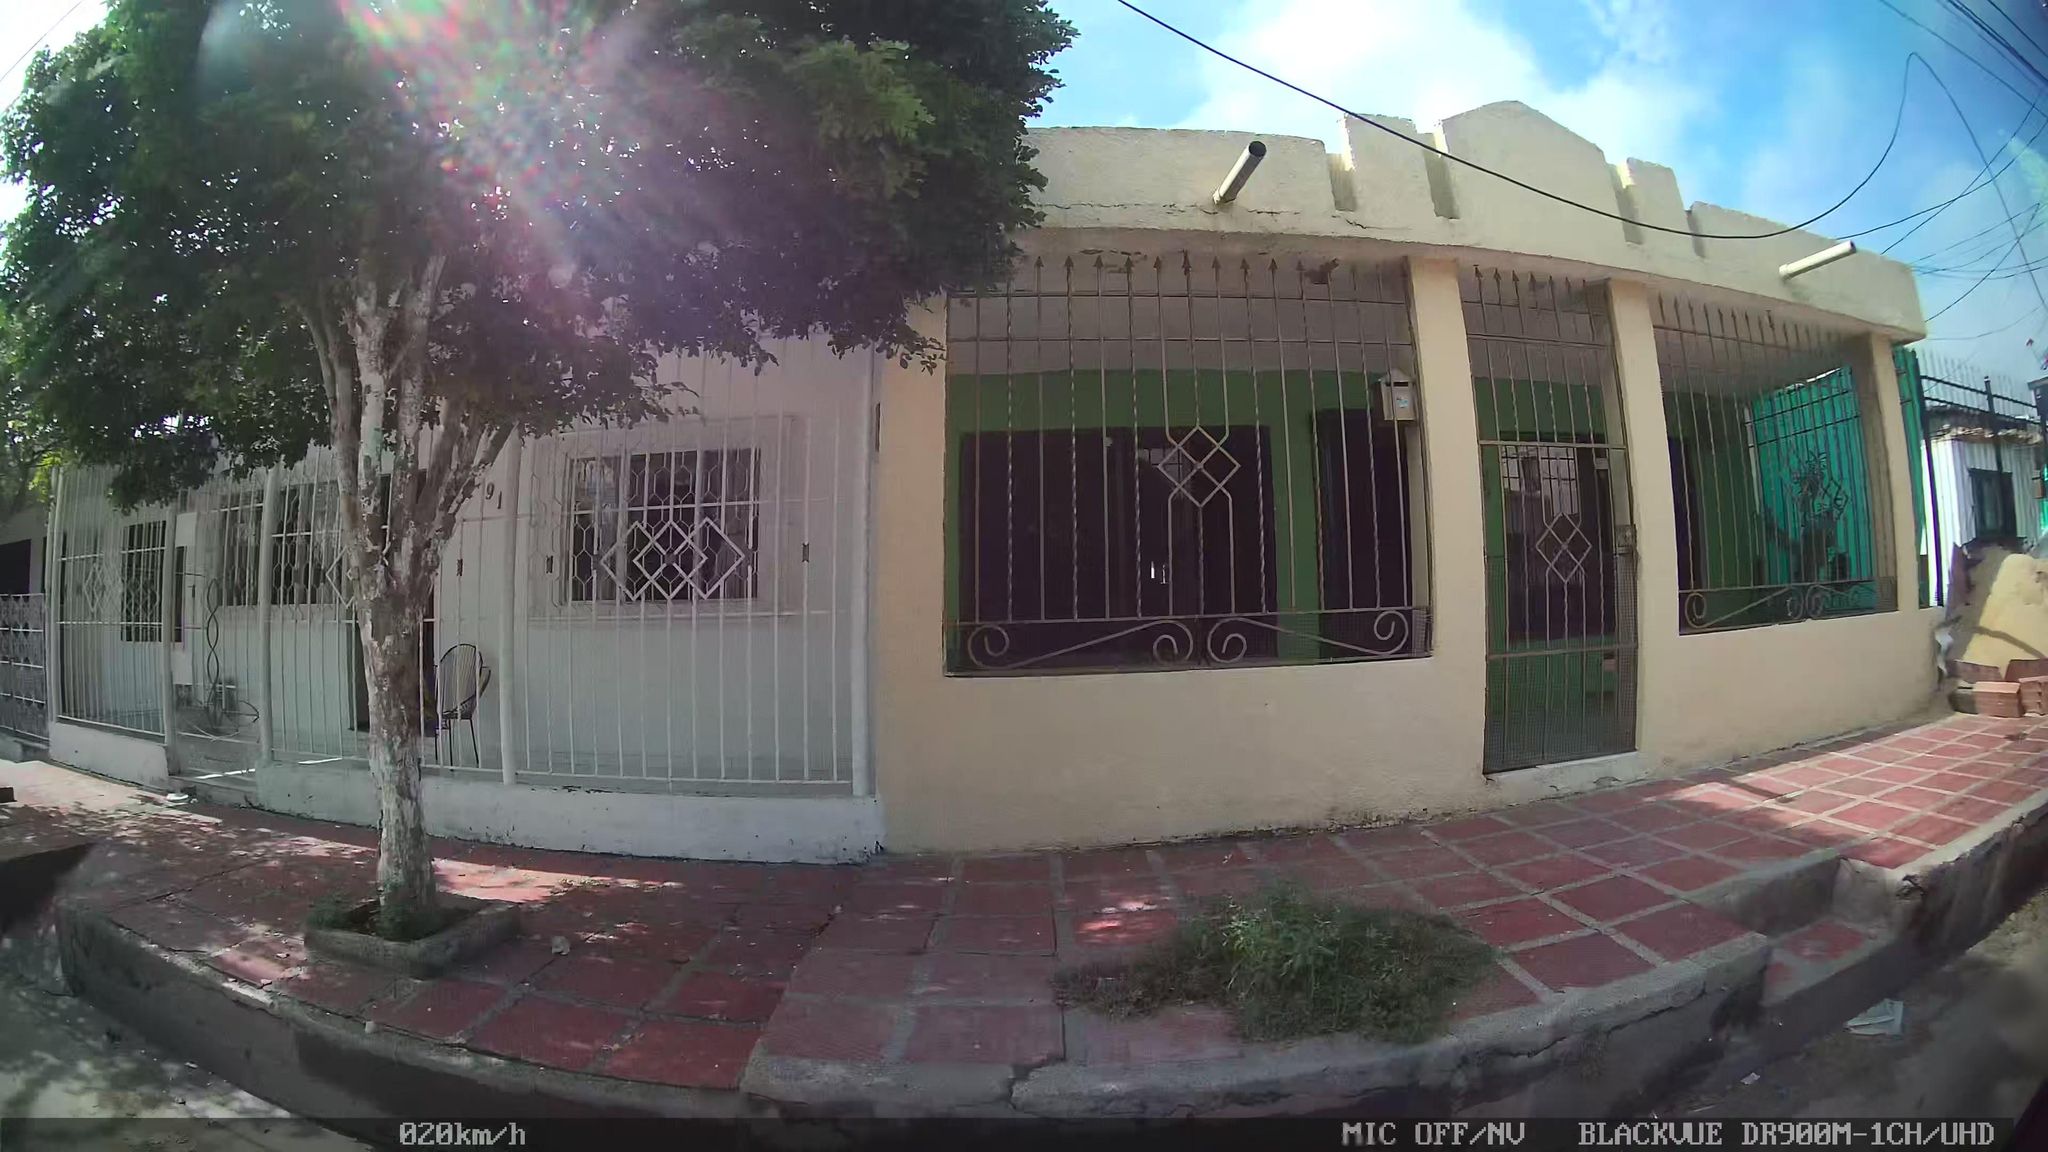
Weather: snowy
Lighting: day
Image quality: good
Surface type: walking surface
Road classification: tertiary
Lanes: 2.0
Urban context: urban centre
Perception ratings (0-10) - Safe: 1.94, Lively: 3.35, Beautiful: 1.58, Boring: 4.6, Depressing: 7.6, Wealthy: 2.92